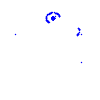
Particle: kaon